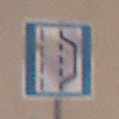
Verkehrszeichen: NothalteUndPannenbucht
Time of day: Midday
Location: Outdoor (Urban)
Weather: PartlyCloudy
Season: NotSpecified
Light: Natural